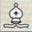
Piece: wB